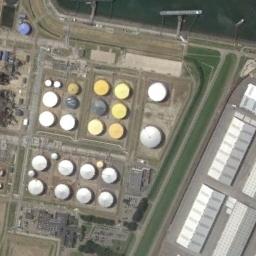
Label: storage tanks